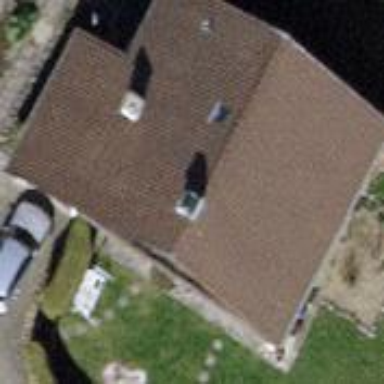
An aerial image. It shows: Gabled roof house.